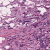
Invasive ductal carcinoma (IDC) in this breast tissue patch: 1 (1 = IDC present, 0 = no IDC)